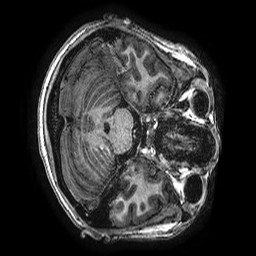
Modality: T1w
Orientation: axial
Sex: female
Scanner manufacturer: ge
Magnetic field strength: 3 T
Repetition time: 0.007644 s
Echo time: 0.003468 s